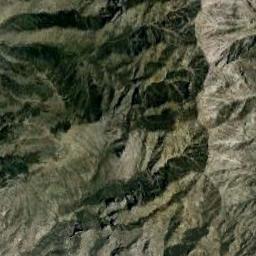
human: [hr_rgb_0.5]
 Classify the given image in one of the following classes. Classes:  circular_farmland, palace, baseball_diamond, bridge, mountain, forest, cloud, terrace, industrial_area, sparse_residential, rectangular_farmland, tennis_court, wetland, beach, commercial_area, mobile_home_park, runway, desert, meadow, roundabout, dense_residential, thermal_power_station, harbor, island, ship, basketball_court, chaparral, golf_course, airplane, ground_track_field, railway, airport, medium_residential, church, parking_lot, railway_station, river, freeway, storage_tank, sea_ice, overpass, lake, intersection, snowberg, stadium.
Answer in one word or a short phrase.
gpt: mountain